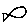
Label: fish